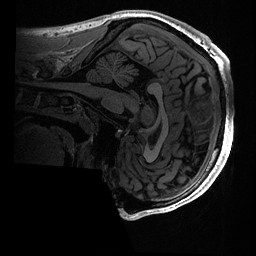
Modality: T1w
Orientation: sagittal
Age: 20
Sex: male
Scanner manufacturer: ge
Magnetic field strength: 3 T
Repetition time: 0.006952 s
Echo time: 0.00292 s